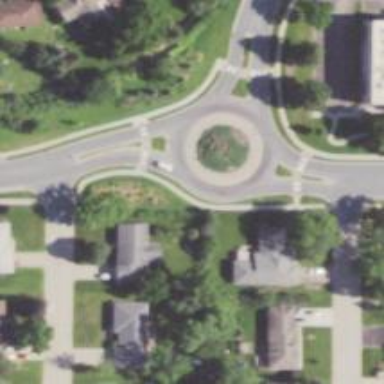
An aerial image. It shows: Tertiary road that leads to roundabout.